Question: I have a scrollviewer that contains a stackpanel of textblock items (actually, these are probably tabitems, I'm using a stackpanel inside a scrollviewer to override the default tabpanel in a tabcontrol template). What I'd like to be able to do is, when the selected tab is changed, move the newly selected tab to the center of the scrollviewer's visible area. Ideally this would work for all the tabs, even those on the far sides, but I would settle for being able to tell the scrollviewer to scroll such that a particular element is as close to centered as possible.
Are there any obvious ways to achieve this in WPF? All the solutions I can think of right now involve a lot of work on custom controls.

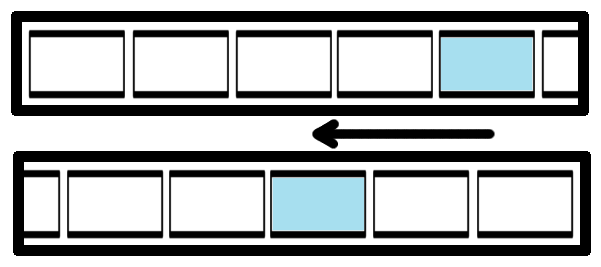
Answer: 'ScrollViewer.ScrollToHorizontalOffset()' is what you are looking for. Just need to calculate what the offset of your selected element is relative to the stackpanel. You can get that with something like 'selectedElement.TranslatePoint( new Point(), stackPanel)'
To make this work for elements at the far ends, you'll need to add some 'blank' elements to the start and end of your scrollviewer to take up the appropriate amount of space.
To make this look pretty, call ScrollToHorizontalOffset in a timer to make the scrolling 'animate' instead of jump